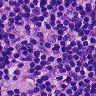
Metastatic tissue present: no